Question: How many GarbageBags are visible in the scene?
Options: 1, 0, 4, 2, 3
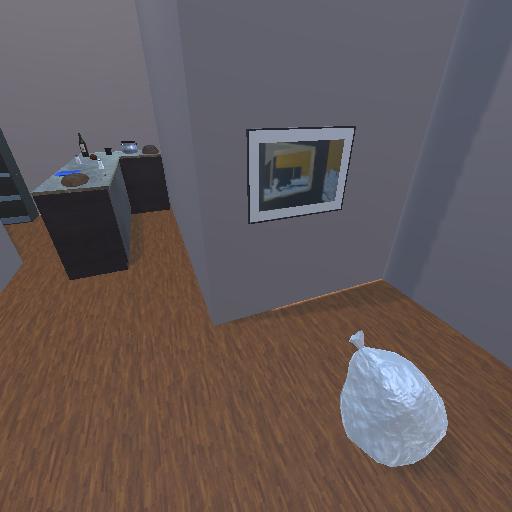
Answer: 1